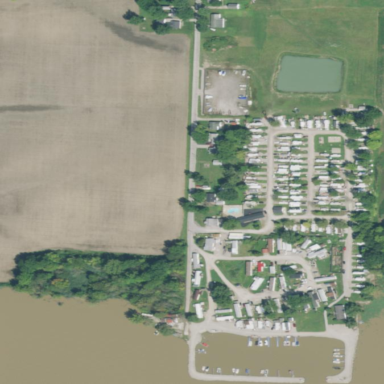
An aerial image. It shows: Caravan site for tourism.